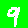
Digit: 9